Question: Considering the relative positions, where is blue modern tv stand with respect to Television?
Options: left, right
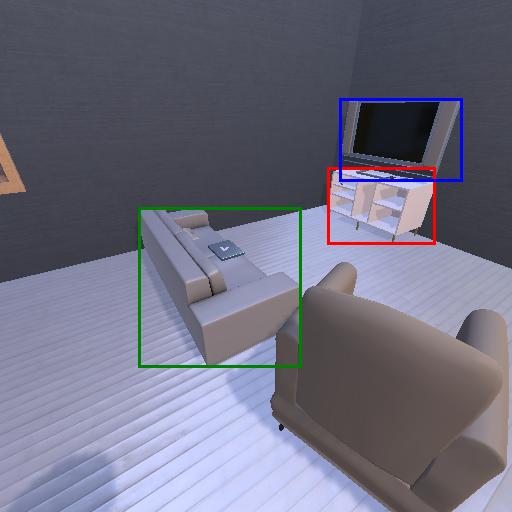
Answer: left